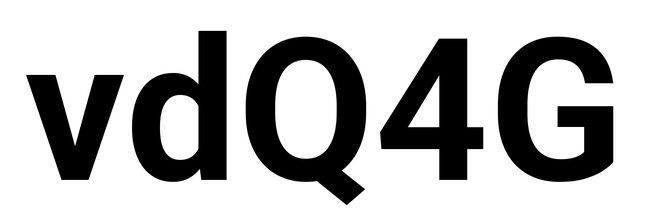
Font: Roboto_Bold